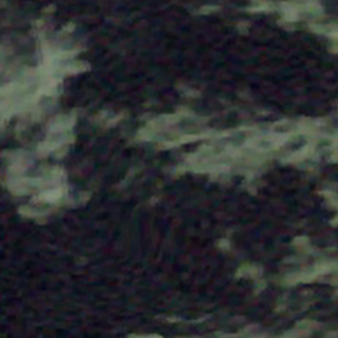
Label: other